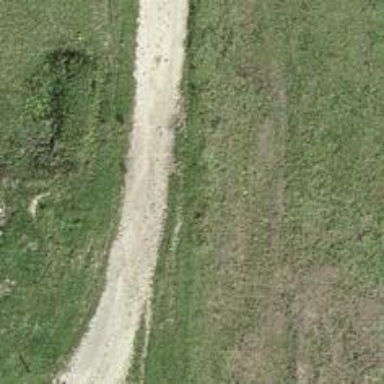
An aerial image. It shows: Track with fine gravel surface of grade2.